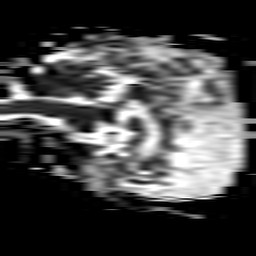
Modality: ADC
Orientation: sagittal
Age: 85
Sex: female
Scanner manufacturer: philips
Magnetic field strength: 3 T
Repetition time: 3.078 s
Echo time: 0.076 s